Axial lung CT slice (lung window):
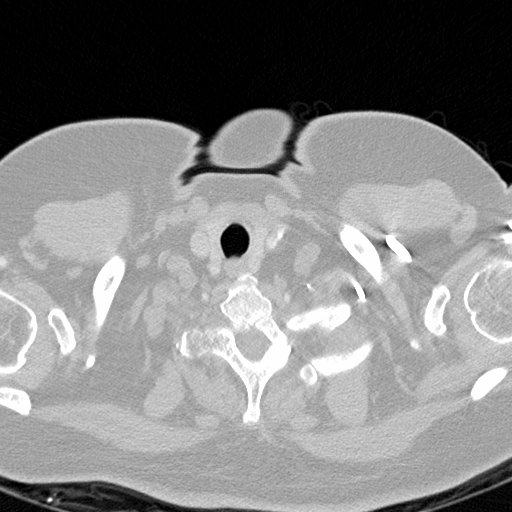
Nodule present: no